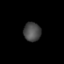
Tissue: prostate
Cell type: Epithelial cells
Senescence score: 0.3535
Nuclear area (px): 316
Mean DAPI intensity: 74.611